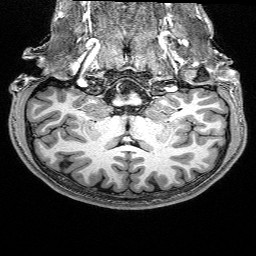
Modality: T1w
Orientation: sagittal